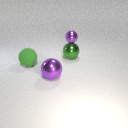
large green metal sphere to the right of large green rubber sphere